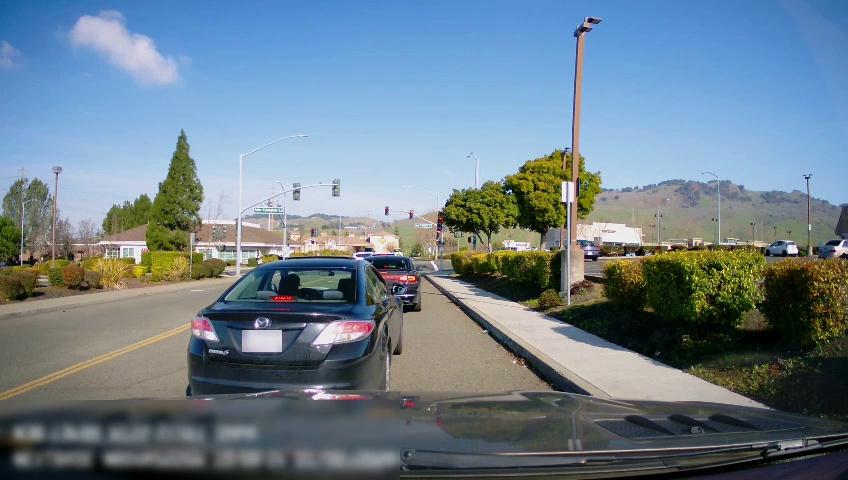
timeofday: Day
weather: Sunny
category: Drivable Space
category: Vehicles | Car
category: Vehicles | Car
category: Vehicles | Car
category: Vehicles | Car
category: Vehicles | Car
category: Vehicles | SUV
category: Vehicles | SUV
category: Lanes | Current Lane
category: Lanes | Opposite Lane
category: Traffic | Signs
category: Traffic | Signs
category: Traffic | Lights
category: Traffic | Lights